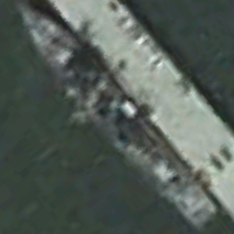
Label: destroyer